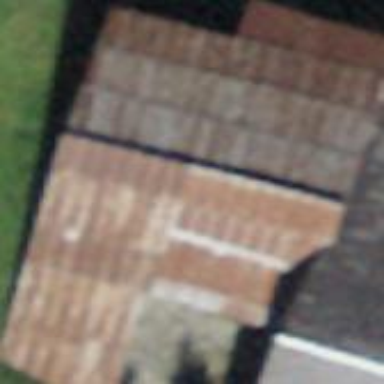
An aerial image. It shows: Barn.